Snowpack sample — Snodgrass Mountain, Crested Butte, Colorado (2/4/25, 12:06 PM MST)
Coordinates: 38.923, -106.968
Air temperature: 35 °F
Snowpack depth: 80 cm
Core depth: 30 cm
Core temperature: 35.6 °F
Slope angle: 14°, slope face: 78°
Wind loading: low
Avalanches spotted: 0
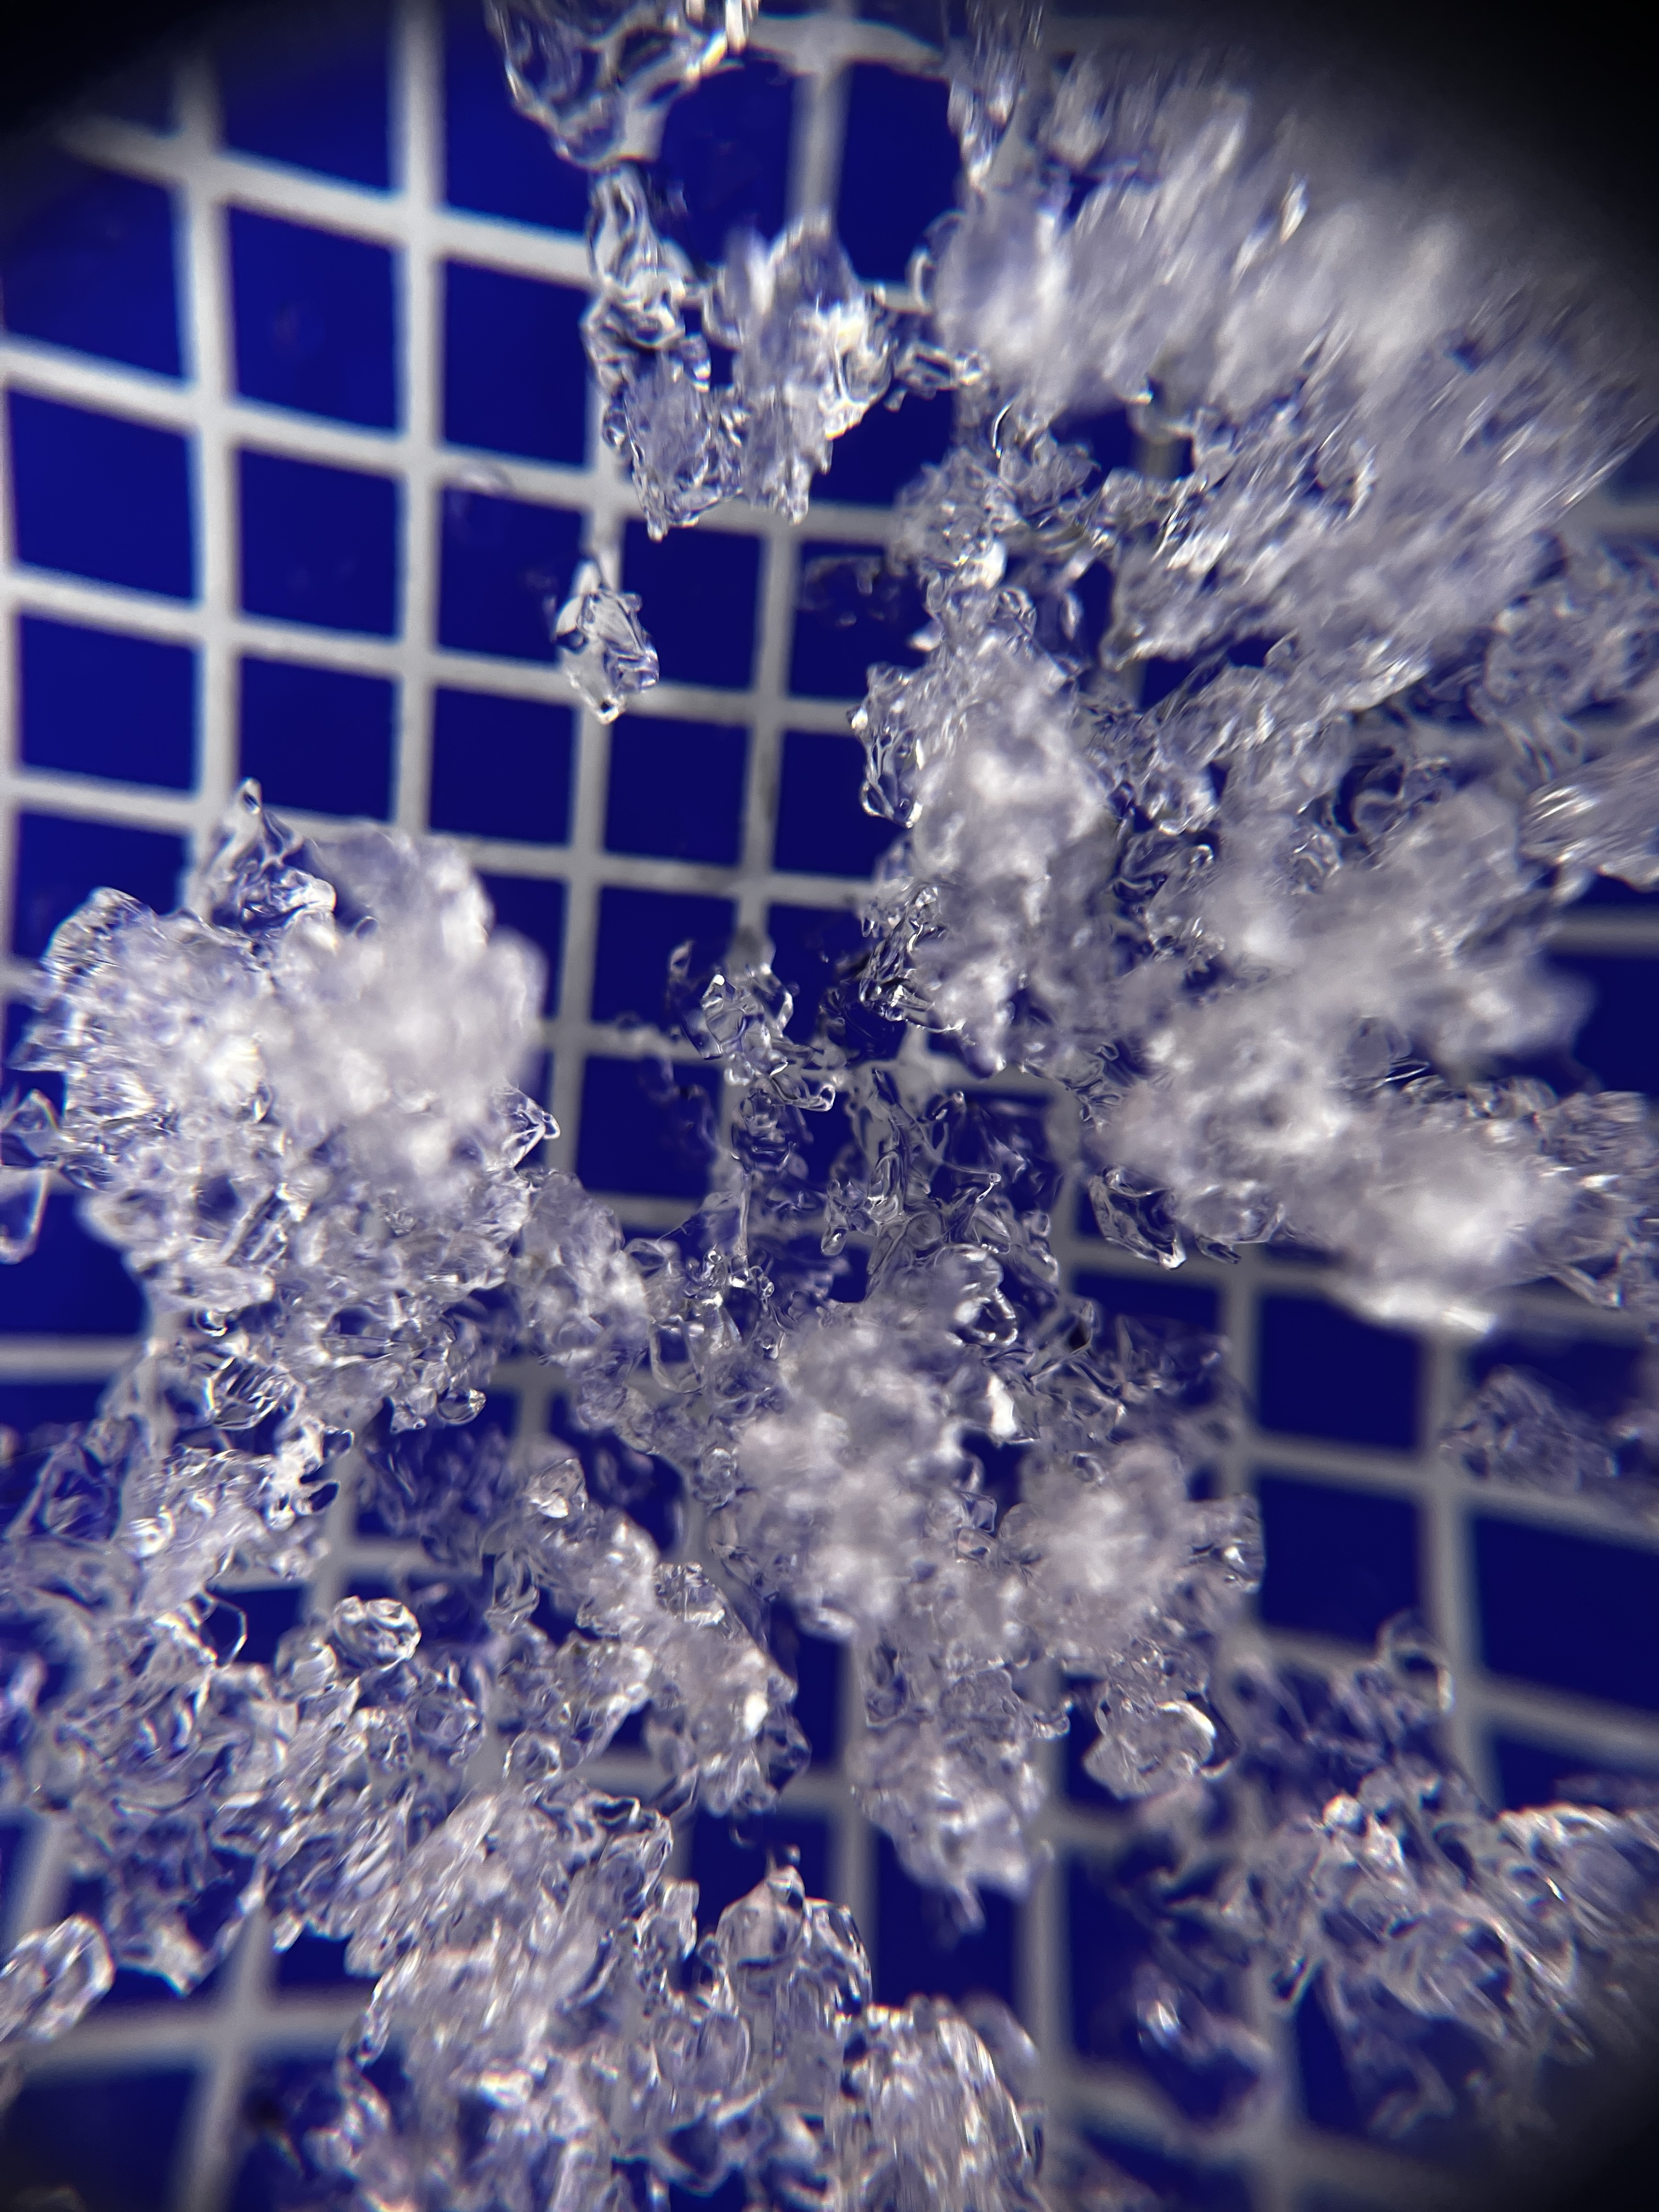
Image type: magnified_profile
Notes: No avalanches nearby, unusually warm weather for the last month reported by residents, Collected 25 yards from treeline